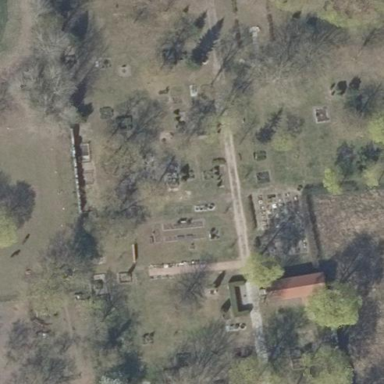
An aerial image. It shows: Cemetery.